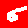
Digit: 5